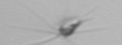
Label: Calciopappus